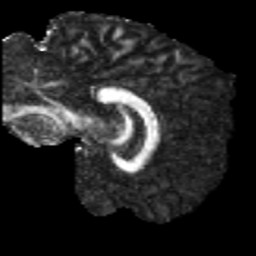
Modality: FA
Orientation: sagittal
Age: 46
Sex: male
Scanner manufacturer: ge
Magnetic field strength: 3 T
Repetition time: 3.65 s
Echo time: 0.0807 s